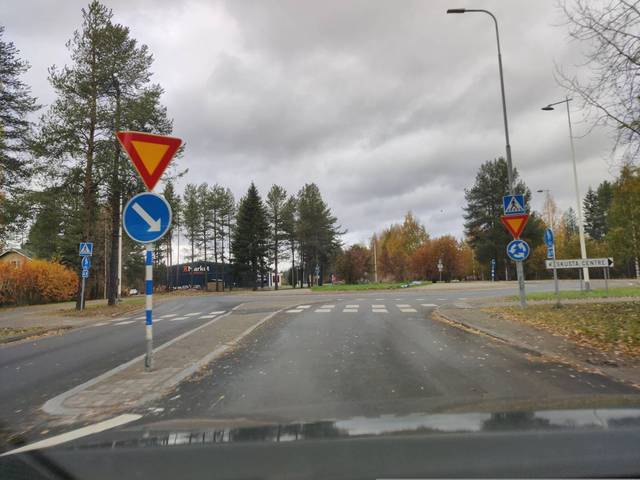
Region: Finland
Coordinates: 67.421, 26.588